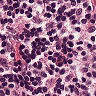
Metastatic tissue present: no